Question: I want some header for 'NSOutlineView' in 'NScrollview' and in every section there should be a parent and many children like below image. I want make same like shown in image. Must be Appreciated if given some tutorial links.

Please help me if anyone knows.
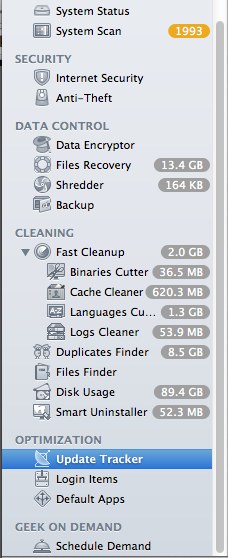
Answer: Apple's <URL> should contain all the features that are displayed on your screenshot:
- 'NSOutlineView'- -
The sample also contains row & header view designs in the .xib and a basic 'NSOutlineViewDelegate' implementation in the App Delegate.